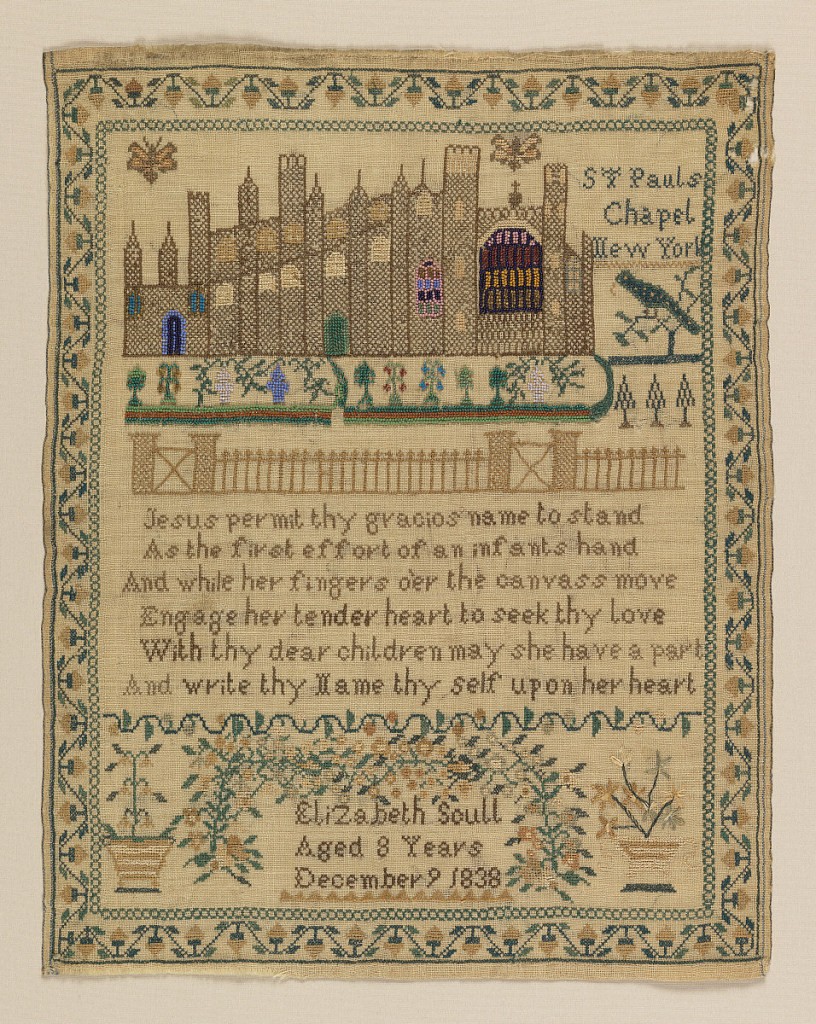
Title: Sampler
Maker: Elizabeth Scull, American
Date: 1838
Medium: silk embroidery with beads on wool foundation Technique: embroidered in cross, stem, buttonhole, and satin stitches on plain weave foundation; beads sewn on with half cross stitches
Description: At the top is a large church titled St. Paul's Chapel, New York. (The building does not resemble the real St. Paul's chapel.) The doors, windows, and plants in front of the church are embellished with beads. Below it a fence, and then a text:
Jesus permit thy gracios [sic] name to stand
As the first effort of an infants hand
And while her o'er the canvass move
Engage her tender heart to seek thy love
With thy fingers dear children may she have a part
And write thy name thy self upon her heart

Followed by the inscription, with a strawberry vine border on four sides.